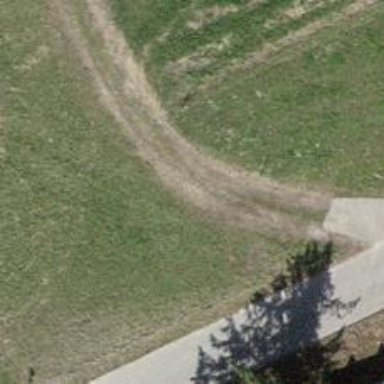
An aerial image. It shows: Grass track with grade5 track type.